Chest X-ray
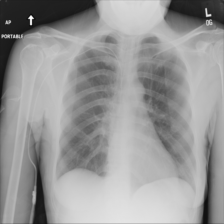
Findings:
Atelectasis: negative
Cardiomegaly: negative
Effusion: negative
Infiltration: negative
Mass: negative
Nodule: negative
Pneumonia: negative
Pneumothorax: negative
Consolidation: negative
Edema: negative
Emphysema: negative
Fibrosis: negative
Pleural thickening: negative
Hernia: negative